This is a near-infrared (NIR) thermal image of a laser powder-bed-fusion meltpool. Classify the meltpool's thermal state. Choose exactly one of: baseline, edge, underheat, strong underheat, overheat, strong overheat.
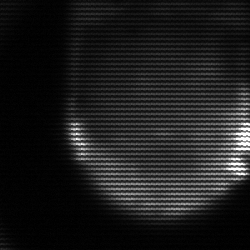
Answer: edge